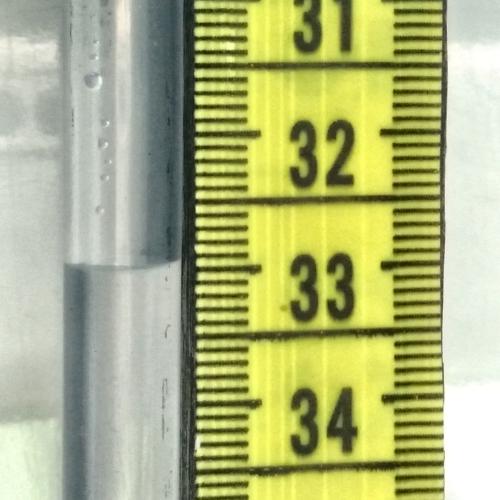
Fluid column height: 32.9 cm